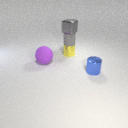
large purple rubber sphere to the left of small yellow metal cylinder